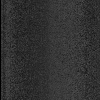
Atmospheric dust classification: dusty